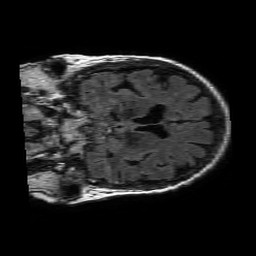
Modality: FLAIR
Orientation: coronal
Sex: female
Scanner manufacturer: philips
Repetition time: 11 s
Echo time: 0.125 s